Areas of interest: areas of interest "Changsha Xingsha Porsche Center (Officially Authorized)"
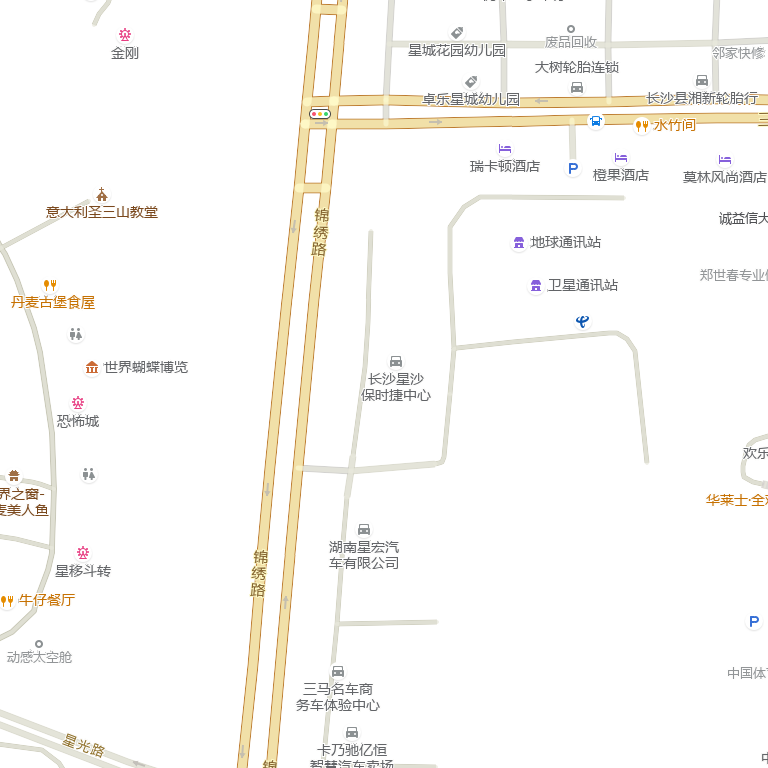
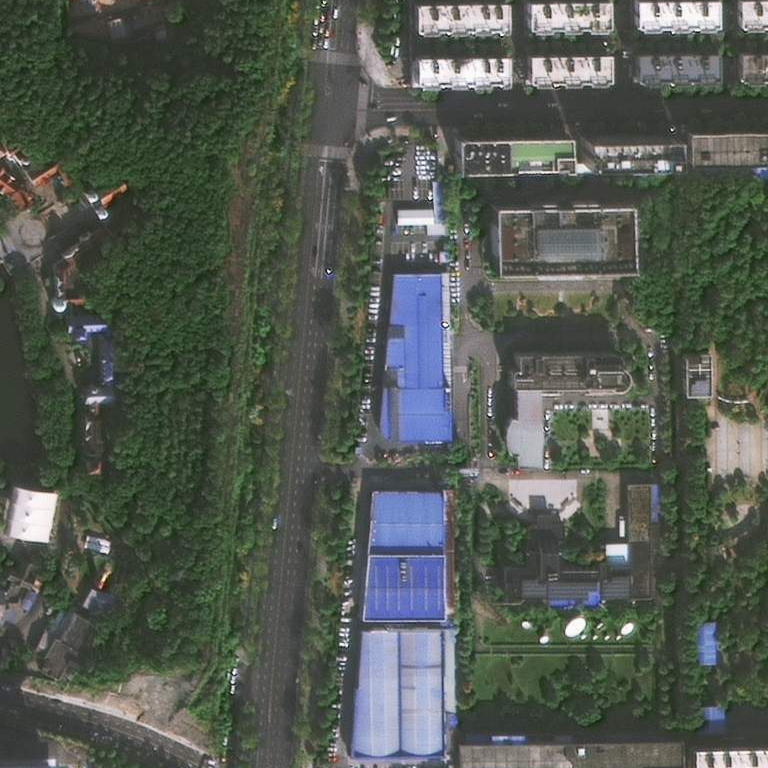